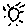
Label: sun